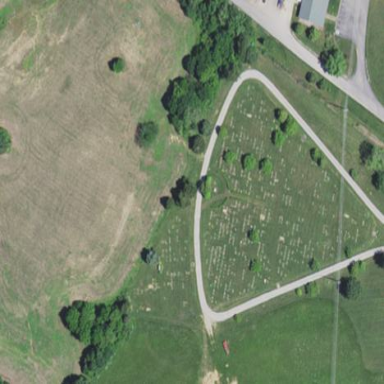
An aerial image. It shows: Cemetery.